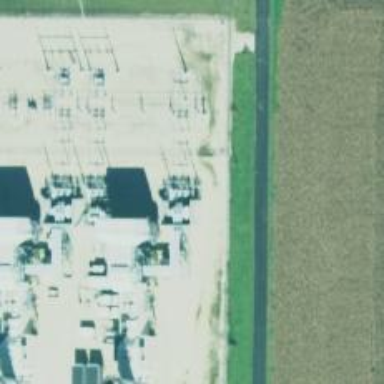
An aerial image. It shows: Gas turbine power generator.